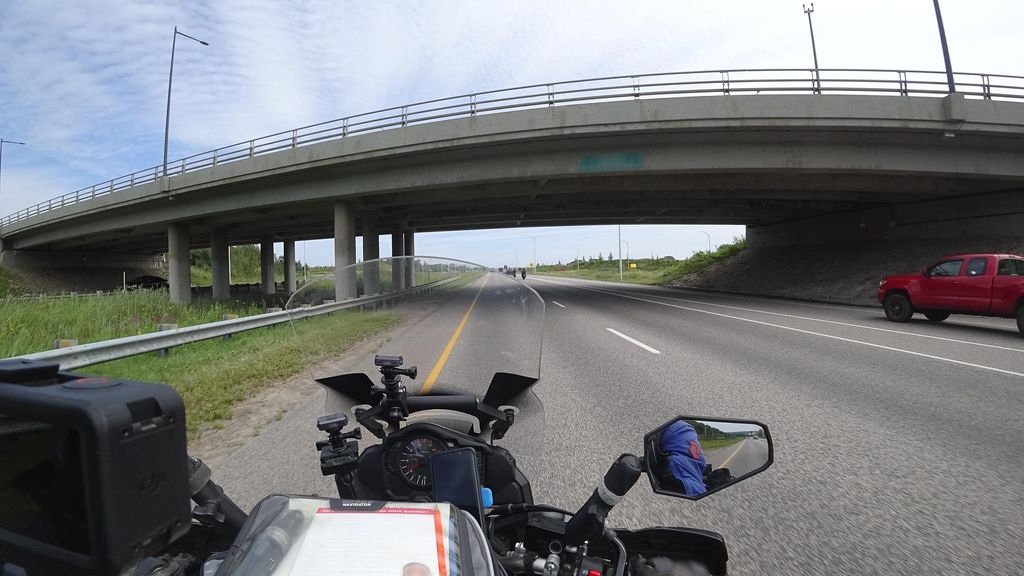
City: quebec_city